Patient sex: M
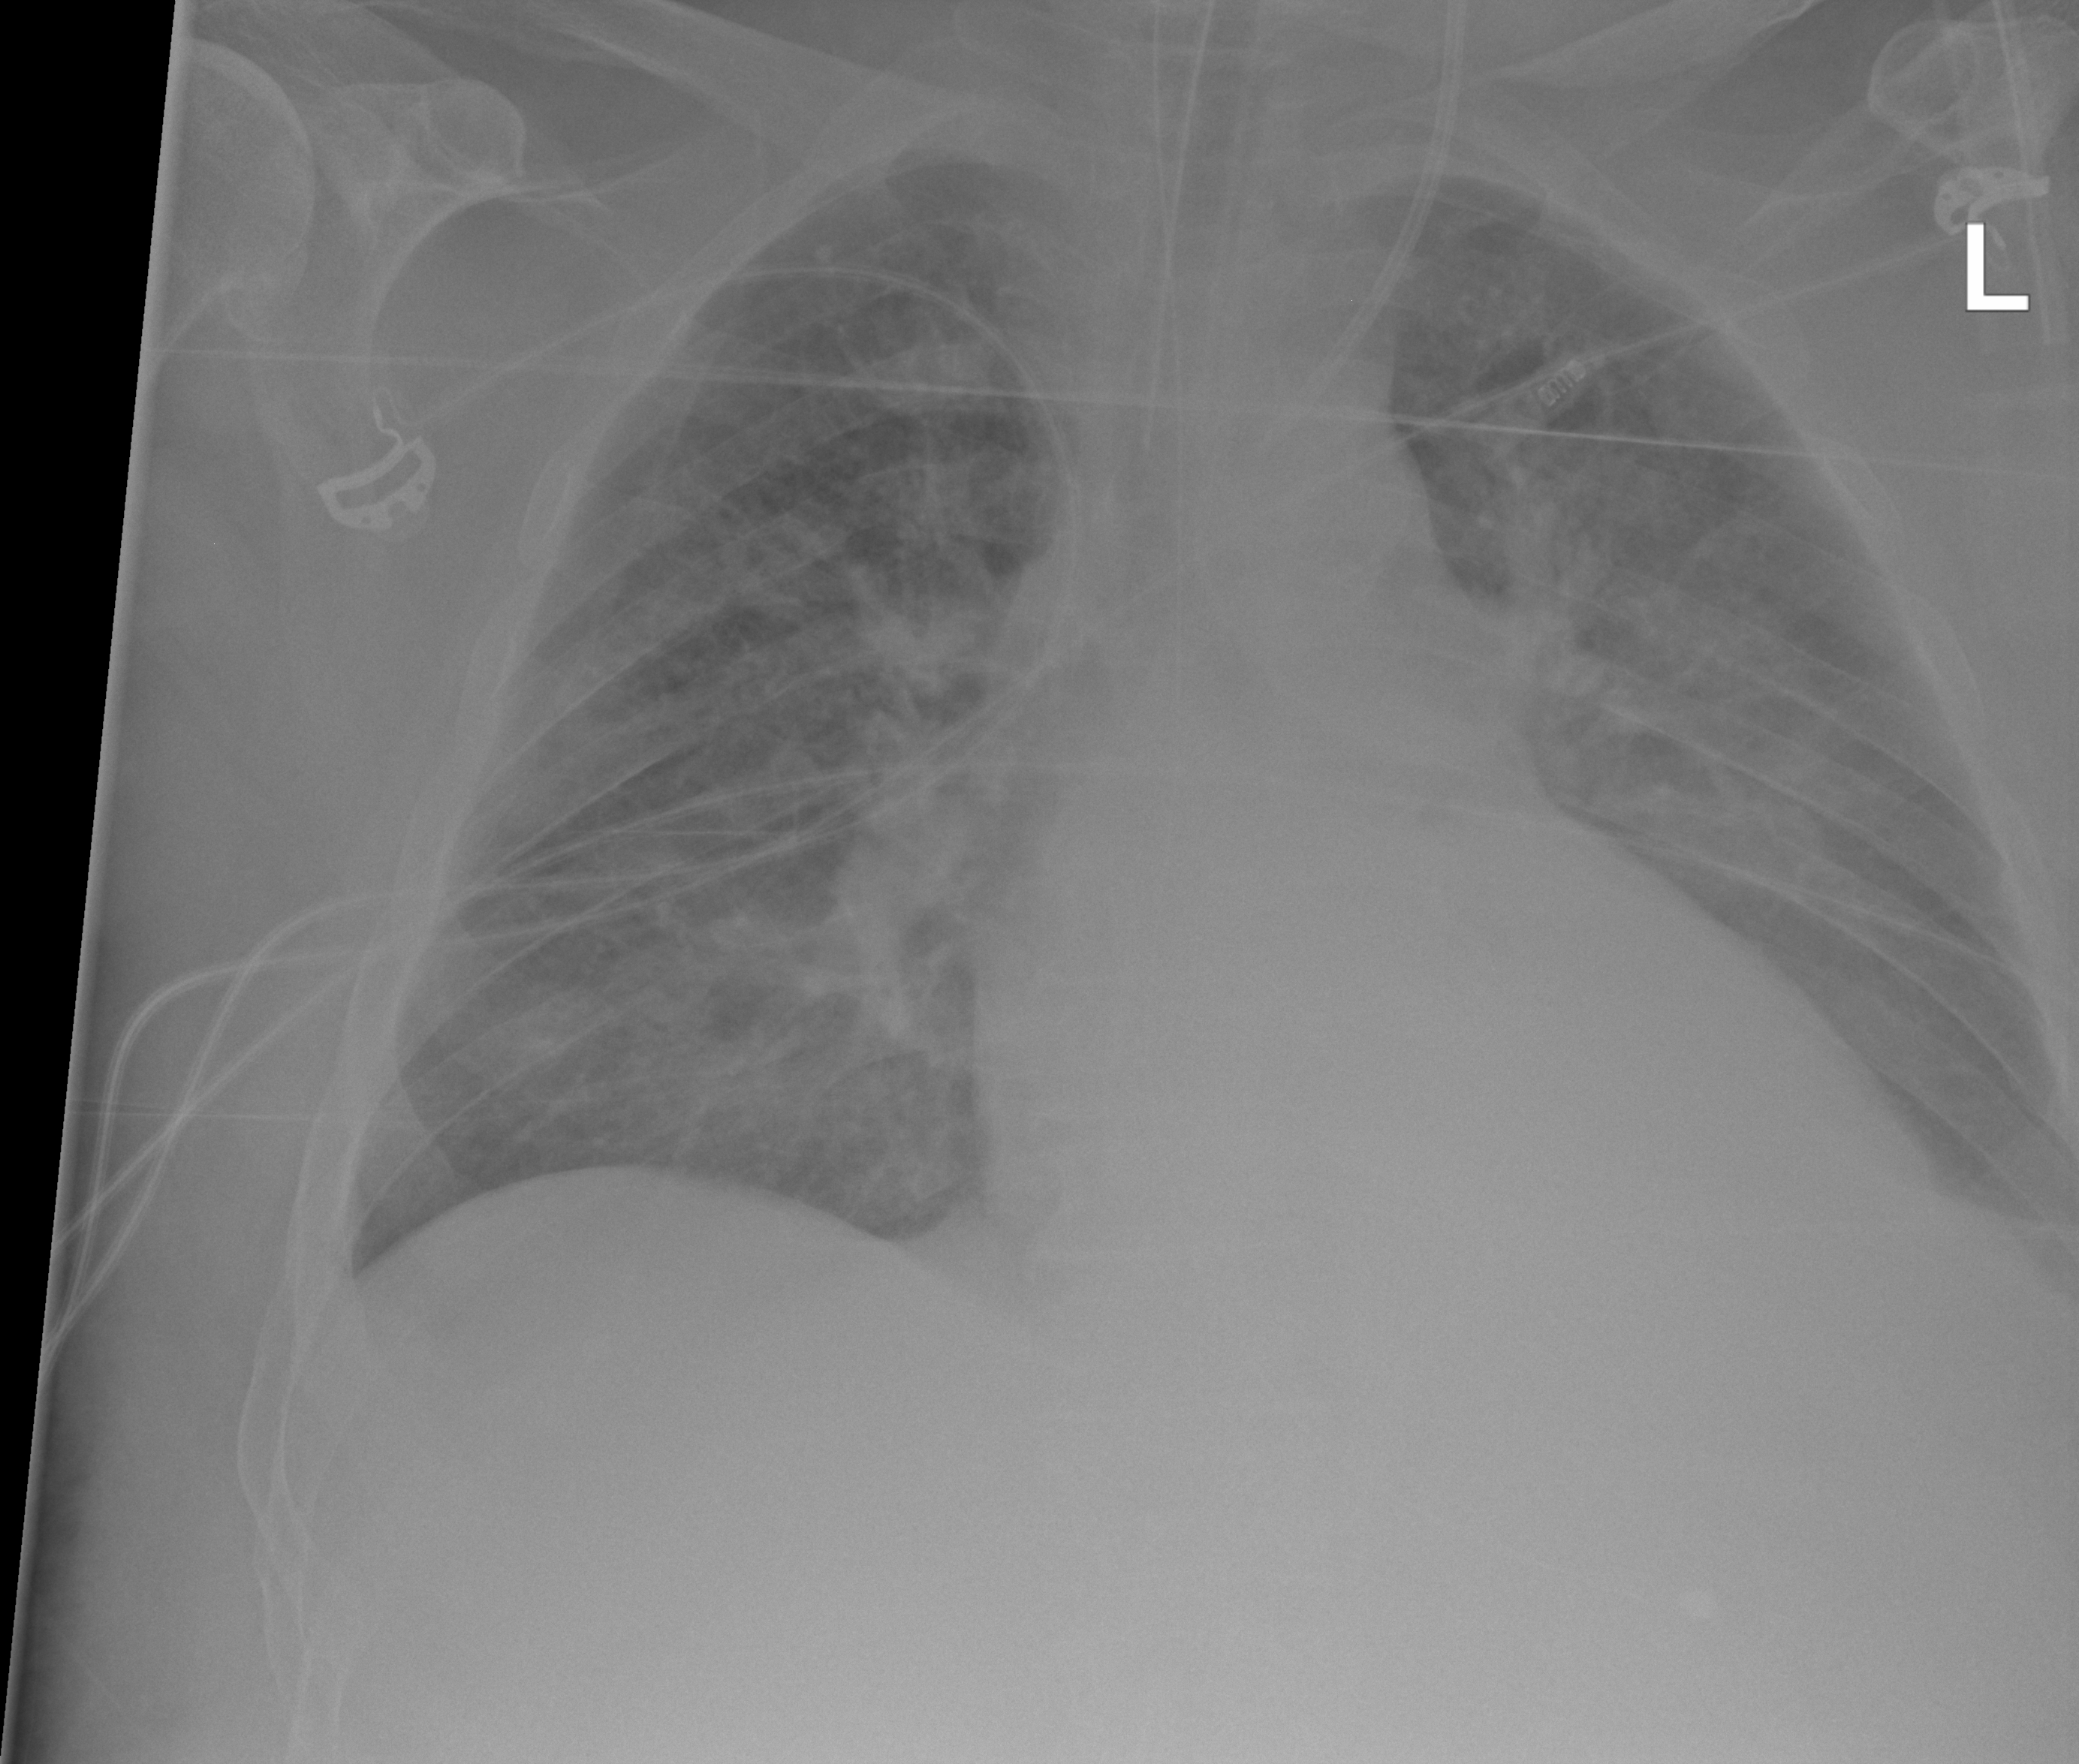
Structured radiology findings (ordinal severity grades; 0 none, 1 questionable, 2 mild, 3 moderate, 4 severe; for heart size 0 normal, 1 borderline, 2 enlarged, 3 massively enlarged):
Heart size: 1
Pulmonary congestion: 2
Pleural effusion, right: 0
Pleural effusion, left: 1
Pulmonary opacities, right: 2
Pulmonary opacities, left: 2
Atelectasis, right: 0
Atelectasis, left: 2